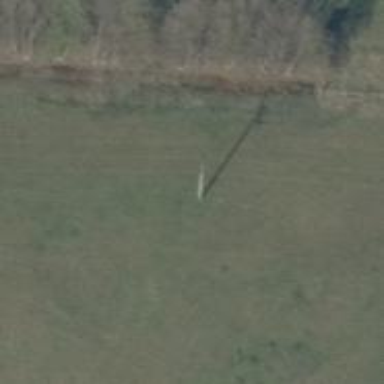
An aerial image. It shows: Power pole.